Question: I am using the X-Editable jQuery edit in place library for a Task Status selection field. All it;s stages are shown below from the process of:
1. Clicking the Status
2. It then hides the status SPAN and reveals the hidden Selection field.
3. You can click the selection field which makes it dropdown and show all available options.
4. Clicking a new Selection option value then shows a loading spinner image while it makes an AJAX request to save the value
5. It then Shows the new selected Status Value SPAN.
6. Clicking again restarts the cycle/process.

---
I am however trying to come up with a better way to select a new value. There are only 3 selection options so I would like to possibly show all 3 items at once instead of requiring you to click the dropdown to see the other 2 options.
Is it possible to do that with a basic Selection or does it require a field?
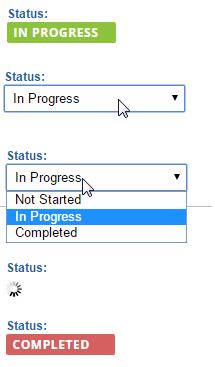
Answer: <URL>
Are you looking for a list or do you still want a dropdown with the options shown as default. For a list style you could use the size attribute with the select element.
'''
<select size="3">
<option>Not Started</option>
<option selected>In Progess</option>
<option>Completed</option>
</select>
'''
'''
select{
overflow:auto;
}
'''